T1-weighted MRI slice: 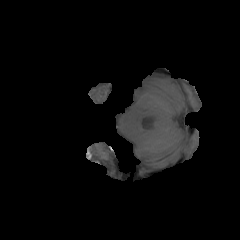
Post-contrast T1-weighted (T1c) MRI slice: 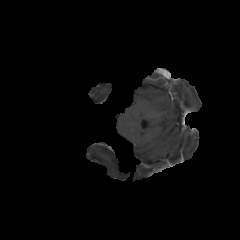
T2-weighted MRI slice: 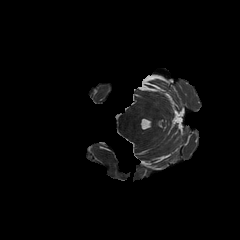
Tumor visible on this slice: no